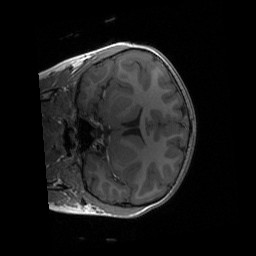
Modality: T1w
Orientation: coronal
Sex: male
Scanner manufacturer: siemens
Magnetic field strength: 3 T
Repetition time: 1.9 s
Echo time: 0.00243 s